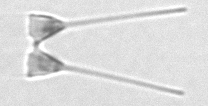
Label: Asterionellopsis_glacialis